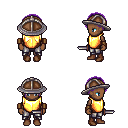
a pixel art fantasy rpg character, female body template, human, dark skin, gold chest armor, metal pants, purple parted hairstyle, chain helm, leather bracers, brown shoes, dagger, four views (front, back, left, right), 2x2 character sprite sheet, small pixel art, hard edges, no anti-aliasing